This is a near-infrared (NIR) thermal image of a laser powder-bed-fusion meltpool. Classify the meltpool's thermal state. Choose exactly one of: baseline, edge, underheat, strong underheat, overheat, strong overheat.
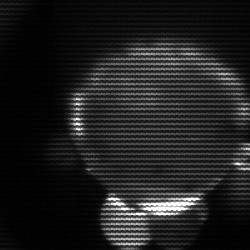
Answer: edge